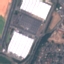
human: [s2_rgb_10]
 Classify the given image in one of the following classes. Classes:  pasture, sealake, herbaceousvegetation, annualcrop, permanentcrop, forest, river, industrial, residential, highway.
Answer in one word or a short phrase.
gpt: Industrial